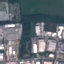
Label: Industrial